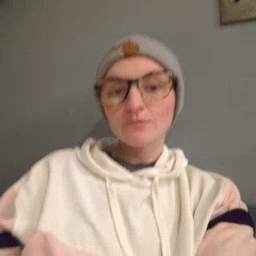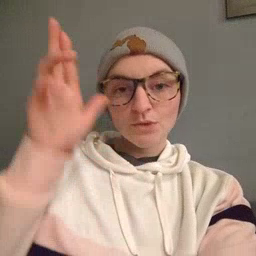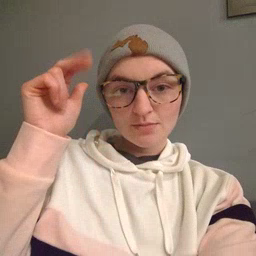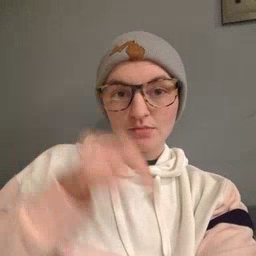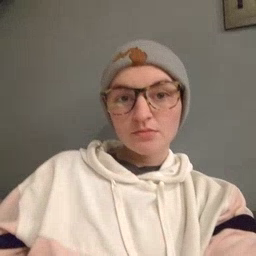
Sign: horse